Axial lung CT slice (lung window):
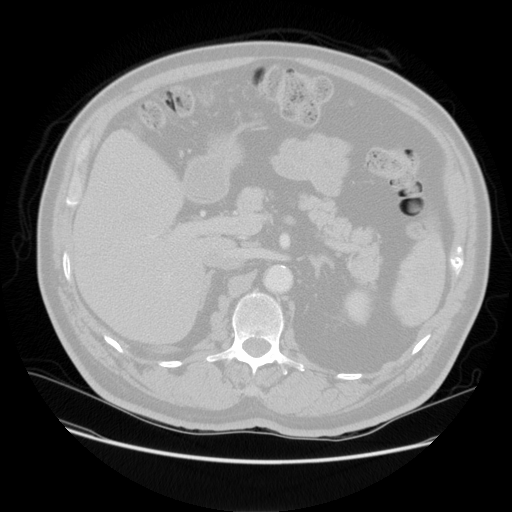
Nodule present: no